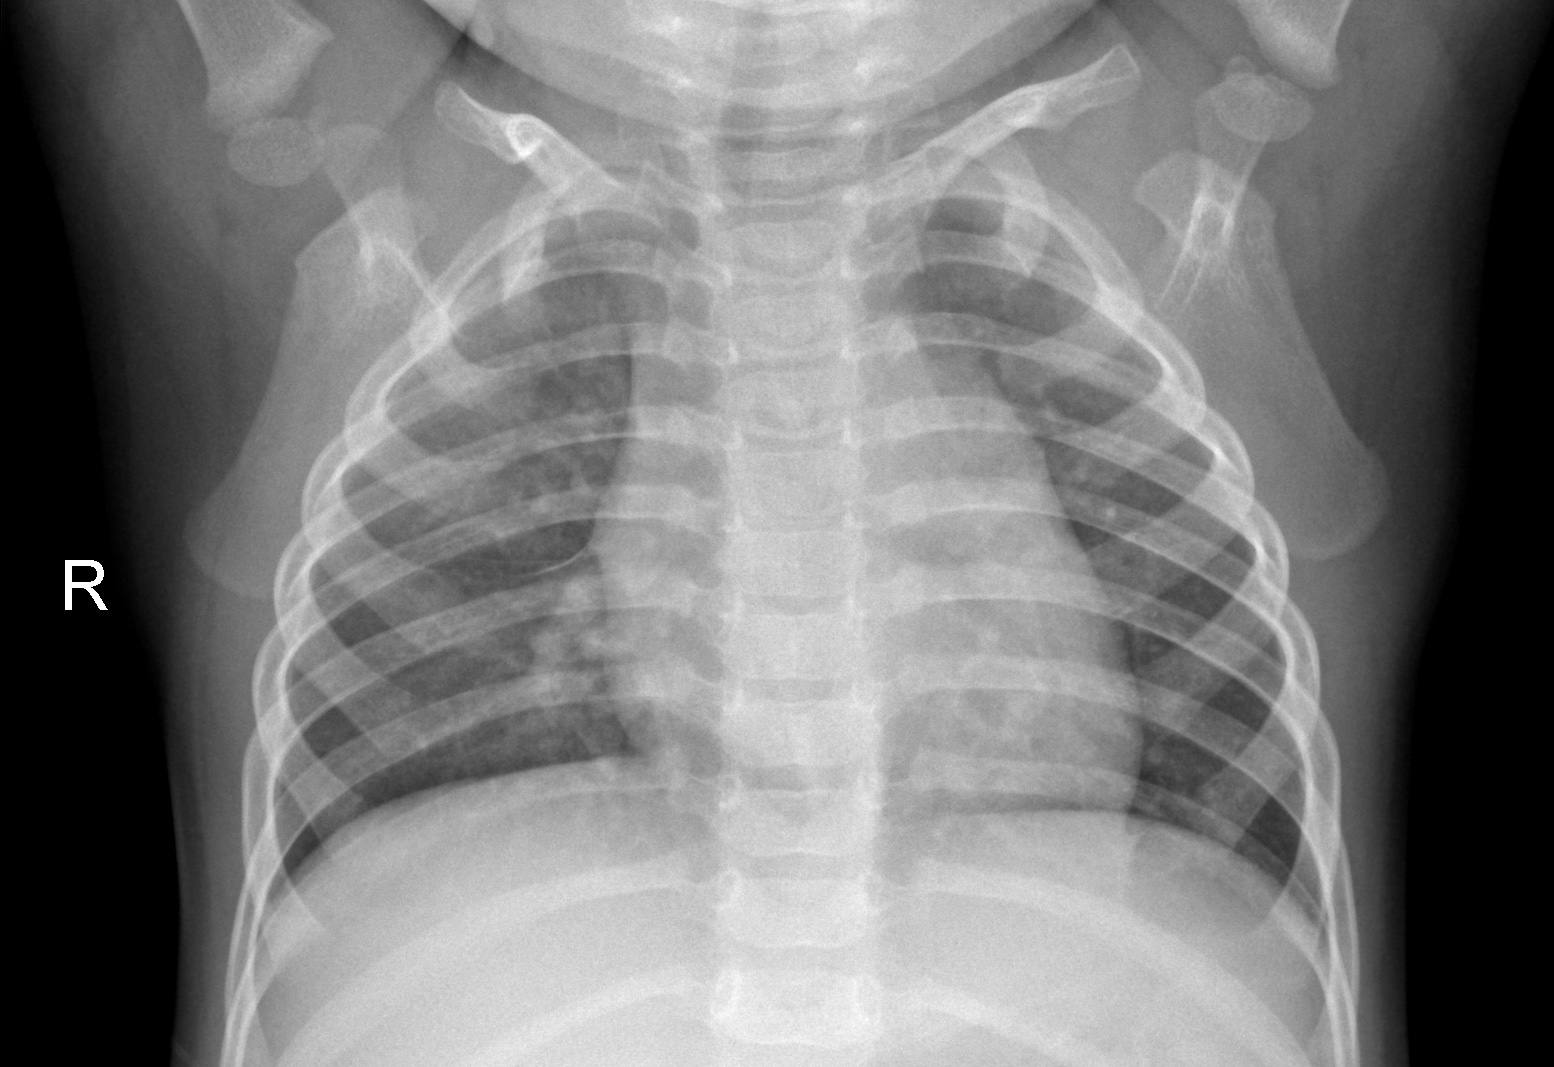
Diagnosis: NORMAL